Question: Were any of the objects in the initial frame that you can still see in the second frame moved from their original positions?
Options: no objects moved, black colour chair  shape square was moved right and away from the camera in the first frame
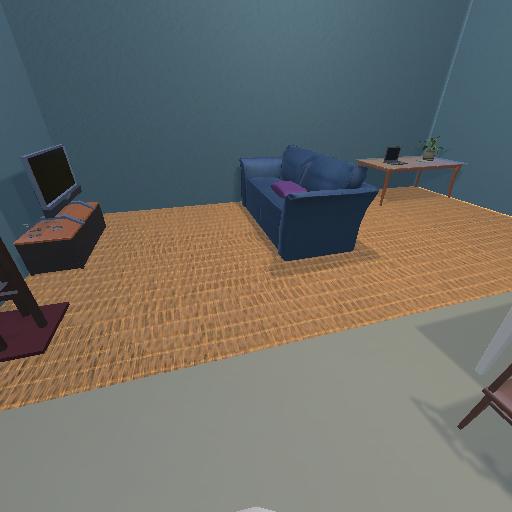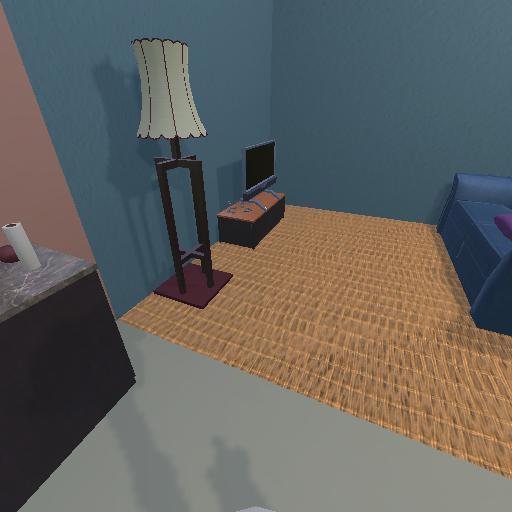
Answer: no objects moved